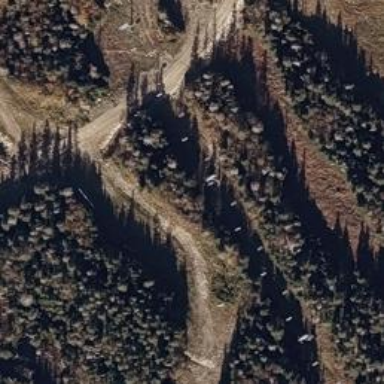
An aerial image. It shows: Coniferous forest area.